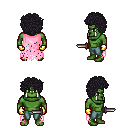
a pixel art fantasy rpg character, male body template, orc, green skin, pink tattered cape, teal pants, raven curly afro hairstyle, gold gloves, dagger, four views (front, back, left, right), 2x2 character sprite sheet, small pixel art, hard edges, no anti-aliasing